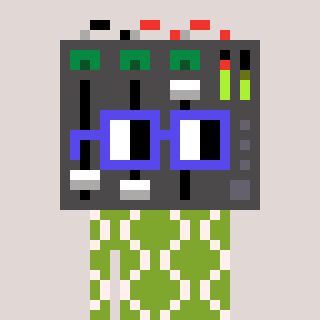
a pixel art character with square blue glasses, a mixer-shaped head and a slimegreen-colored body on a warm background